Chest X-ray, PA view. Patient: 61 years old, sex F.
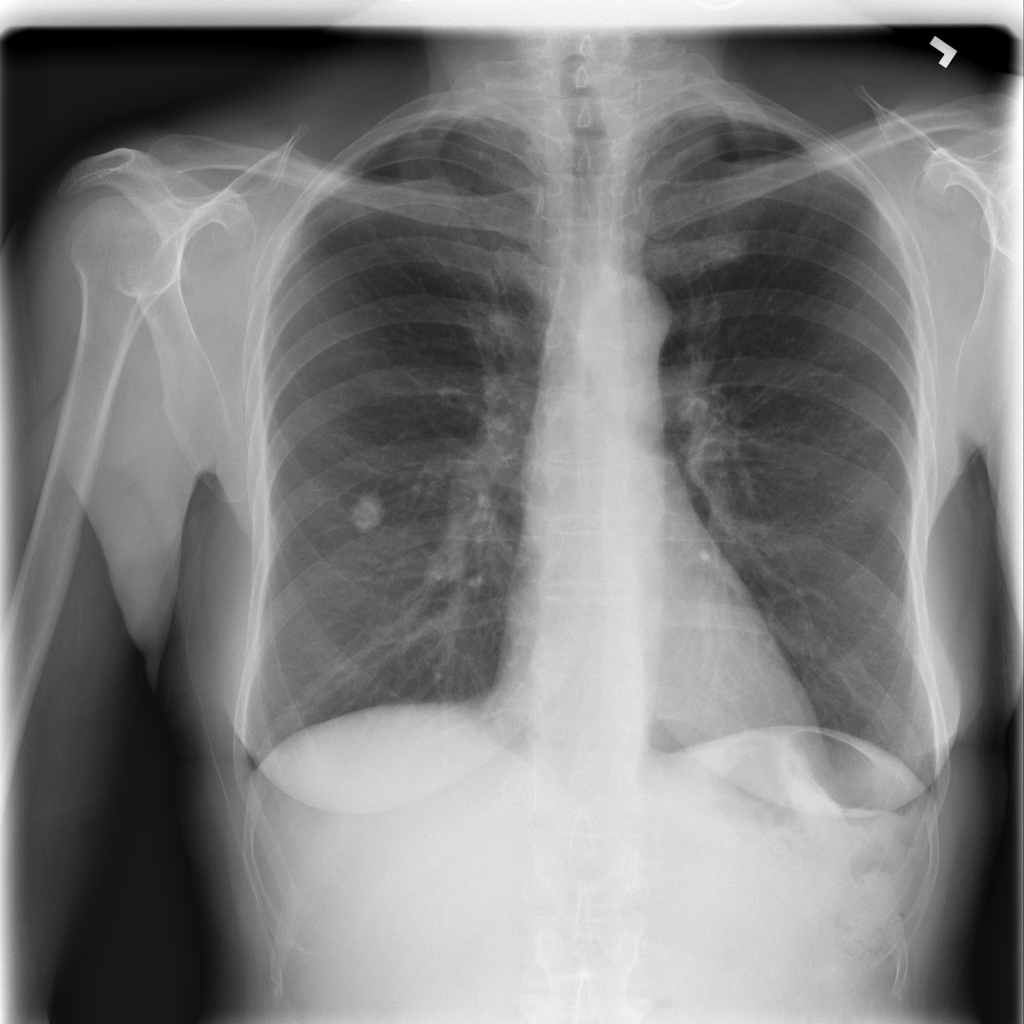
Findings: Pneumothorax